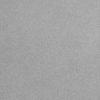
Label: dusty